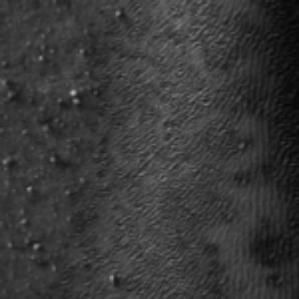
Label: frost